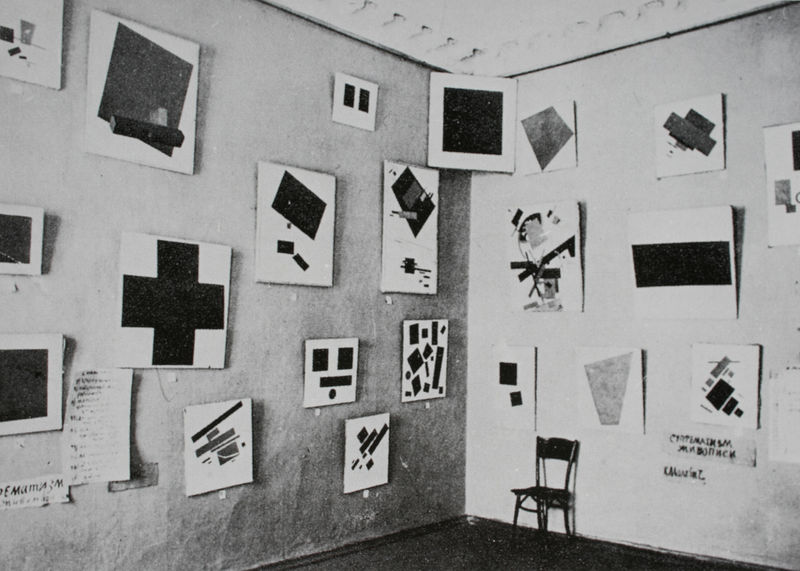
Titel: Blick in die Ausstellung 0.10 in Petrograd
Schlagwörter: gemälde, schatten, weiß, grau, raum, schwarz, stuhl, zimmer, wand, bild, innenraum, boden, schrift, bilder, papier, ecke, abstrakt, leere, formen, atelier, galerie, foto, fotografie, photographie, wände, zettel, kreuz, rechteck, schwarzweiß, text, photo, ausstellung, quadrate, sammlung, hängung, format, quadrat, aufnahme, quadratisch, russisch, zeichnungen, notiz, kreu, grafiken, kyrillisch, malewitsch, suprematismus, malewich, schwarz auf weiß, kasimir malewich